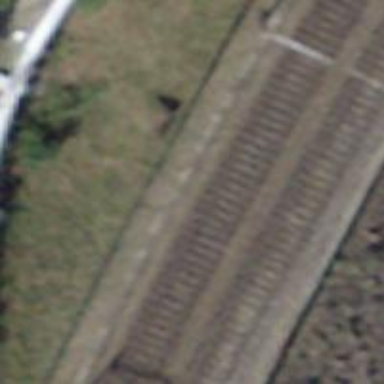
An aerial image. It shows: Single-track railway with electrified contact lines.